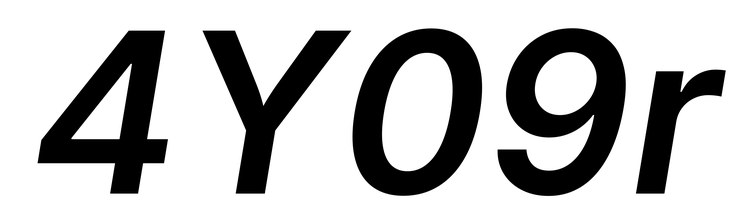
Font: Inter-Italic_SemiBold_Italic